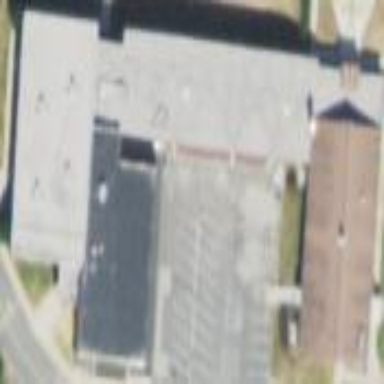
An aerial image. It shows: School.